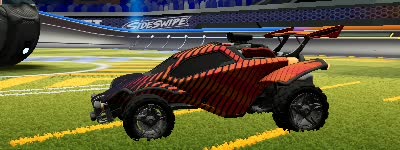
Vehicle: octane